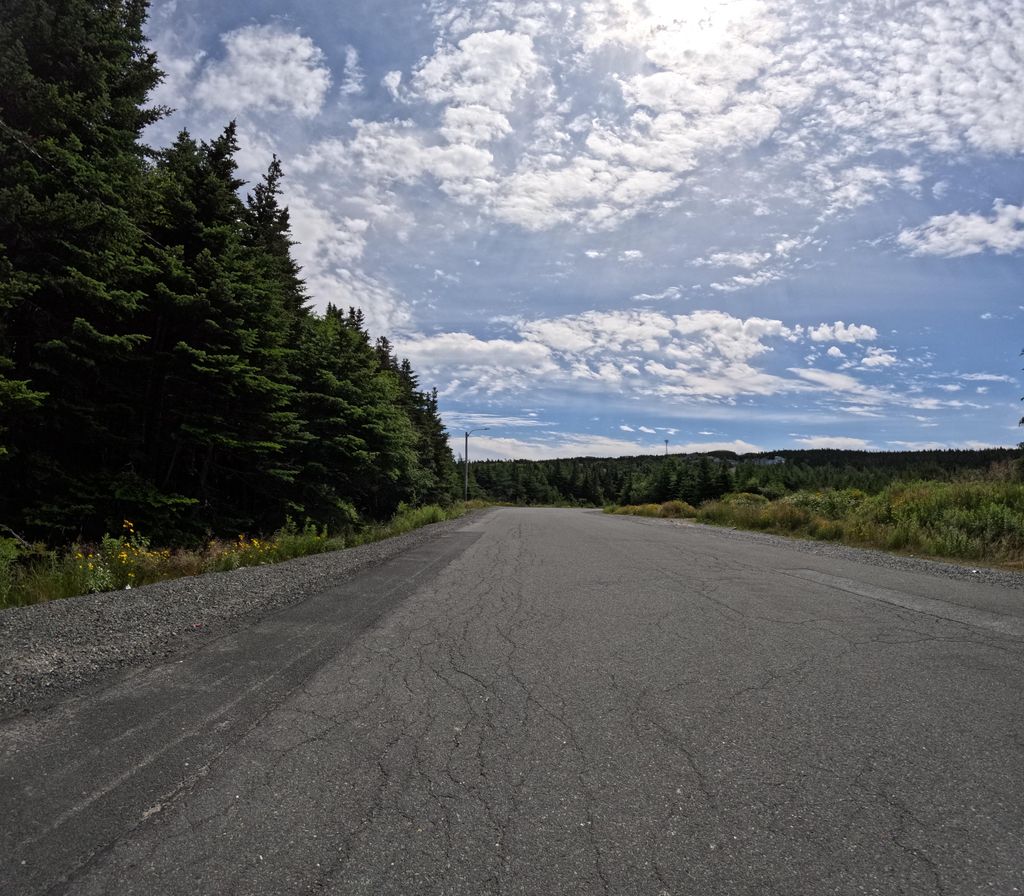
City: st_johns